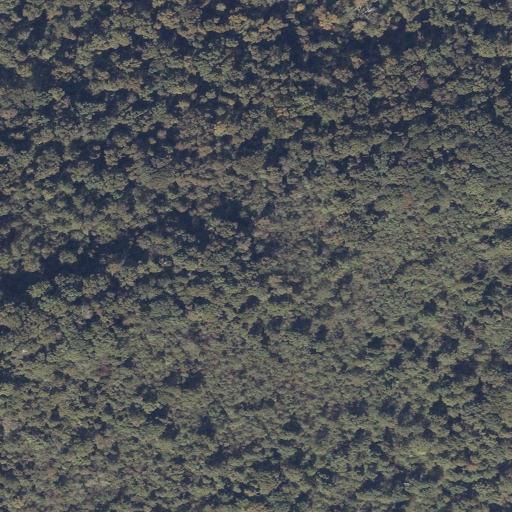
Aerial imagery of gap in Alabama named Saddle Gap containing only deciduous forest